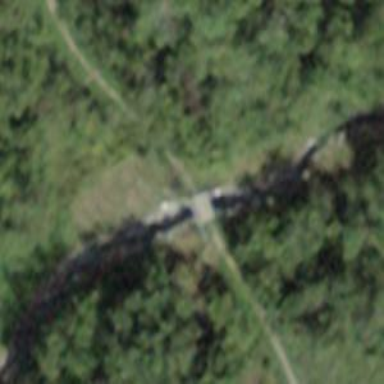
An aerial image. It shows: Ground path.